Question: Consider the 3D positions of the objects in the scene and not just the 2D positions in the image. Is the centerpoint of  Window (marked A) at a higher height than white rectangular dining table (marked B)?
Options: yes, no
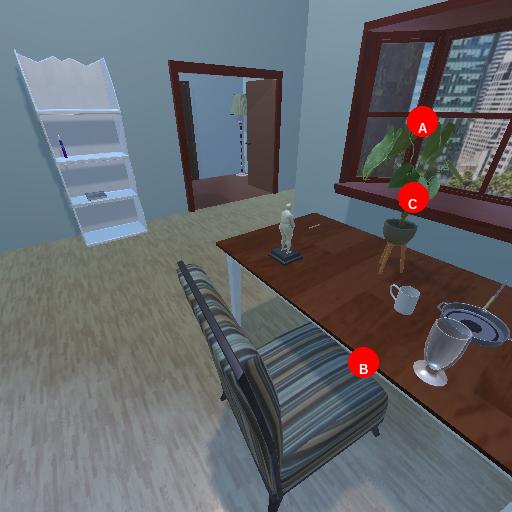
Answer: yes